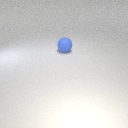
large blue rubber sphere